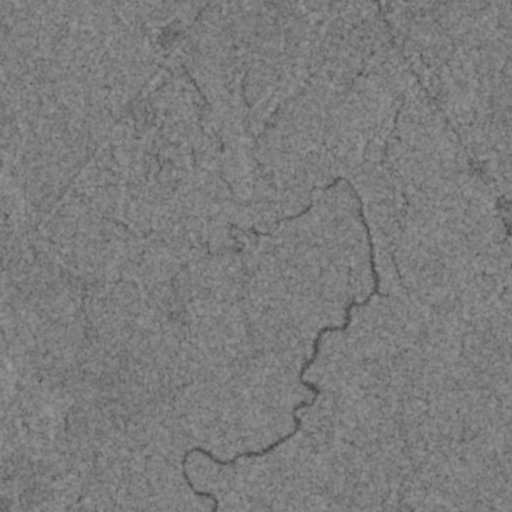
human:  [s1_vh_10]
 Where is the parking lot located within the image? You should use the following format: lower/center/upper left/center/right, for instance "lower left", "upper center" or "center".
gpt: The parking lot is located in the lower center of the image.
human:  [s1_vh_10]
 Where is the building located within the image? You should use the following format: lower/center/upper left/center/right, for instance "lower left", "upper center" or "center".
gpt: The building is located in the lower center of the image.
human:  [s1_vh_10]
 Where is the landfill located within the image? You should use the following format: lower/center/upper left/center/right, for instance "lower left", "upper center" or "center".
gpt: There is no landfill in the image.

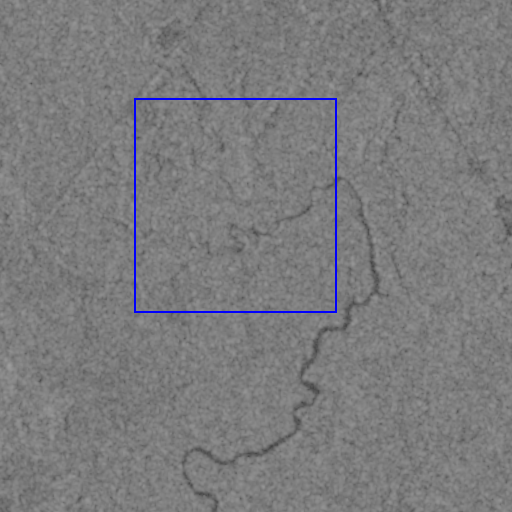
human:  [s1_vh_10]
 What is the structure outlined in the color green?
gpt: There is no green outline.
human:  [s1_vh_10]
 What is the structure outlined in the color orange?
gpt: There is no structure outlined in orange.